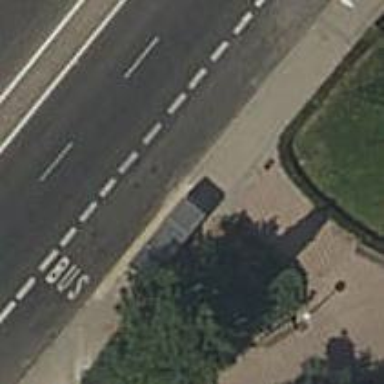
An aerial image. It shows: Bus stop with platform for public transport.